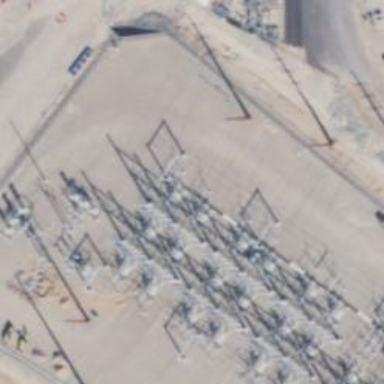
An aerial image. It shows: Switch used for power control.